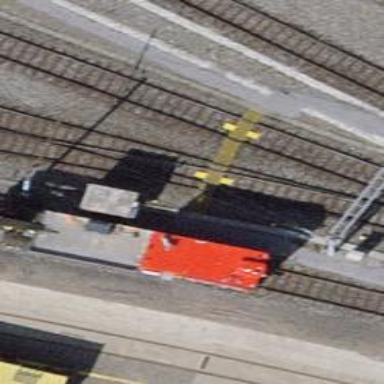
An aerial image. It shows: Railway switch.